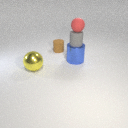
large blue metal cylinder in front of small brown rubber cylinder